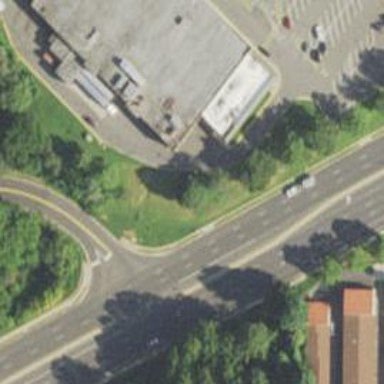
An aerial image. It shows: Asphalt service road.